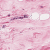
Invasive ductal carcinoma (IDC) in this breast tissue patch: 0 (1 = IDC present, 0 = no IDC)